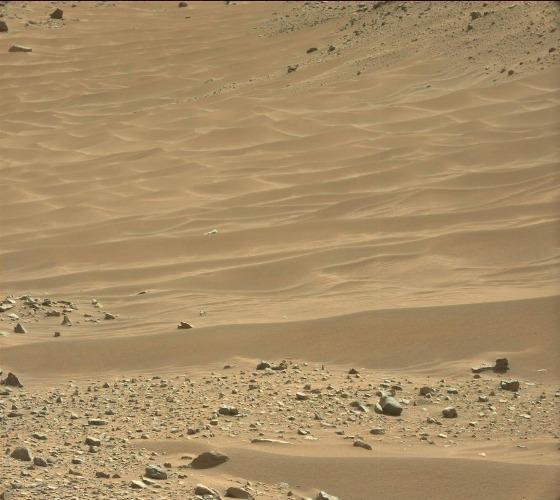
Terrain classes present: Gravel / Sand / Soil, Rock